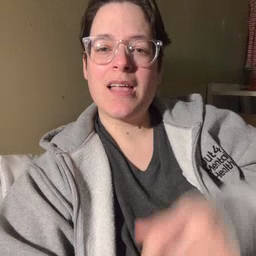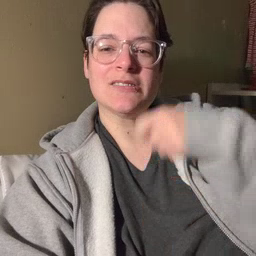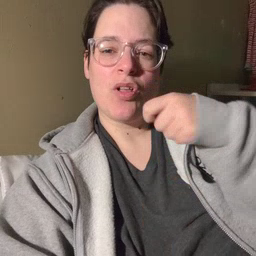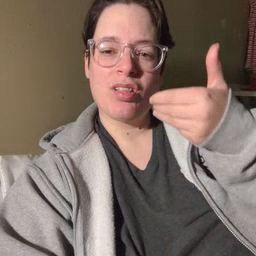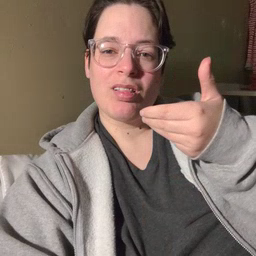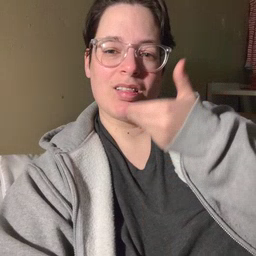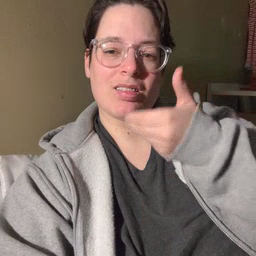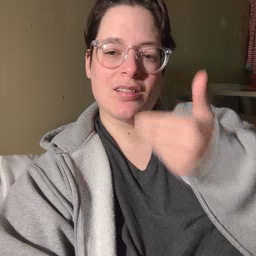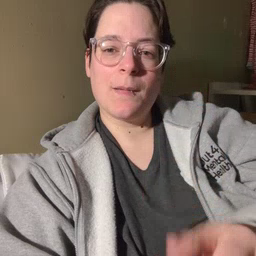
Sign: cereal